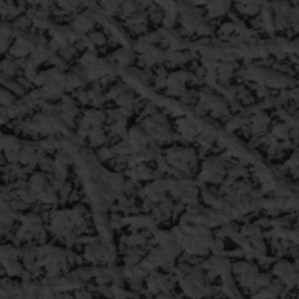
Label: frost